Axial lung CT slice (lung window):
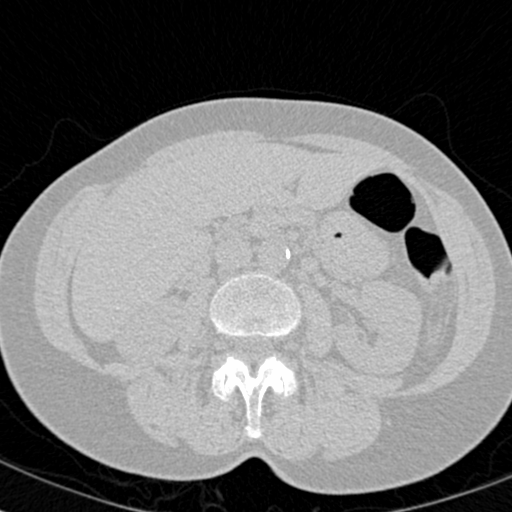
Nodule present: no